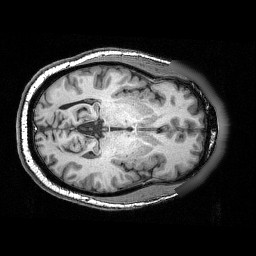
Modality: T1w
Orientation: axial
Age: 56
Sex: male
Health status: ill
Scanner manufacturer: siemens
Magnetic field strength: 3 T
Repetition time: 0.0025 s
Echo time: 0.00336 s